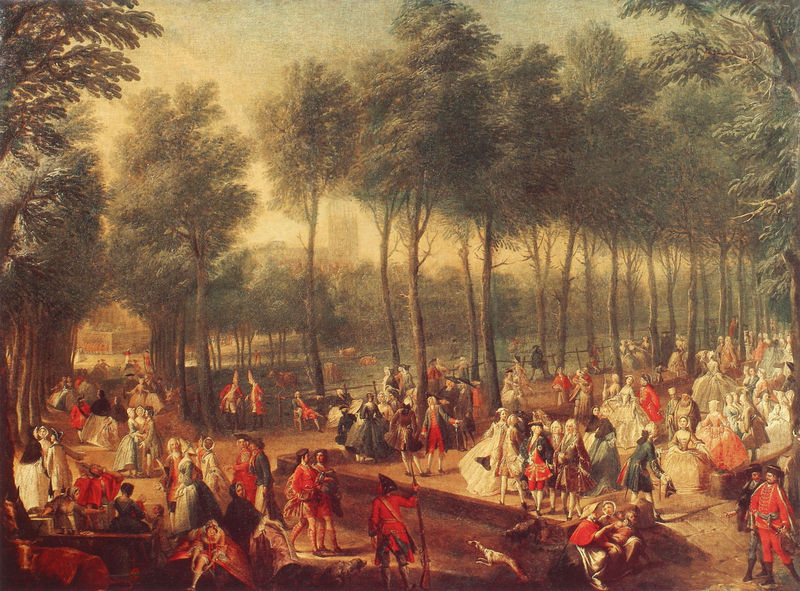
Titel: St James’s Park and the Mall
Künstler: Joseph Nickolls
Institution: Privatbesitz
Schlagwörter: baum, gemälde, mann, bäume, frauen, grün, landschaft, menschen, sitzen, bunt, damen, frankreich, frau, hut, hüte, kleid, männer, dame, hund, hunde, park, rot, weg, wiese, zaun, ball, fest, gesellschaft, tanz, feier, stehen, kühe, weide, gehen, land, mantel, adel, kind, garten, allee, kuh, rind, picknick, bank, blue, church, crowd, gathering, hat, könig, men, people, red, soldaten, soldier, soldiers, sword, swords, white, women, bench, black, dress, dresses, gossip, gray, green, group, ladies, meeting, sitting, table, woman, freizeit, brown, rinder, palast, spaziergang, paris, soldat, dreispitz, armee, jagd, flanieren, bänke, gewehr, horses, man, sky, tree, schreiten, building, landscape, nature, orange, abbey, landscahft, tower, trees, uniform, flinte, forest, garden, path, reigen, animals, army, coats, dog, dogs, hats, walking, boots, wings, roben, children, uniforms, fence, bund, victorian, city, party, promenade, renaissance, walls, war, cattle, cow, cows, horse, gowns, outdoor, dancing, standing, avenue, stocking, europe, wig, picnic, sticks, wigs, pike, rifle, rifles, trunks, croud, london, adell, 1780, assembly, 700, groups, festive, pathways, red coat, conversing, coud, gatheringcrowd, grathering, clusters, tricorners, curtseys, rigles, liberal, trihorn